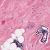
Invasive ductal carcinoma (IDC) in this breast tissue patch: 0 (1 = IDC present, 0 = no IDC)